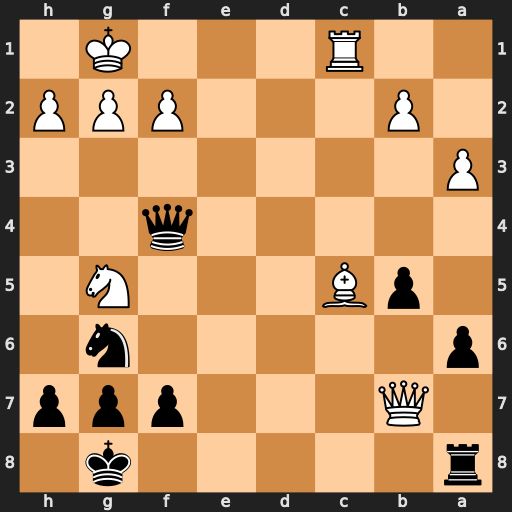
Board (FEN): r5k1/1Q3ppp/p5n1/1pB3N1/5q2/P7/1P3PPP/2R3K1
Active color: b
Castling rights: -
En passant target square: -
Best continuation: Qxc1#